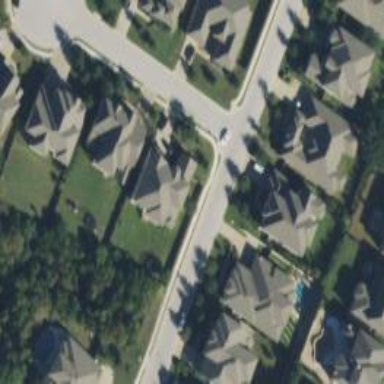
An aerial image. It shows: Residential road within gated community.